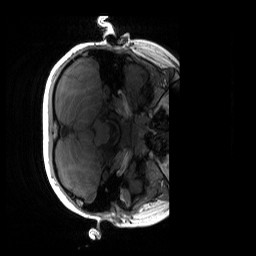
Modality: T1w
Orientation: axial
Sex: male
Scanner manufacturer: siemens
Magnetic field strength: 3 T
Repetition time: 1.9 s
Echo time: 0.00243 s